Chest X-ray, AP view. Patient: 24 years old, sex M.
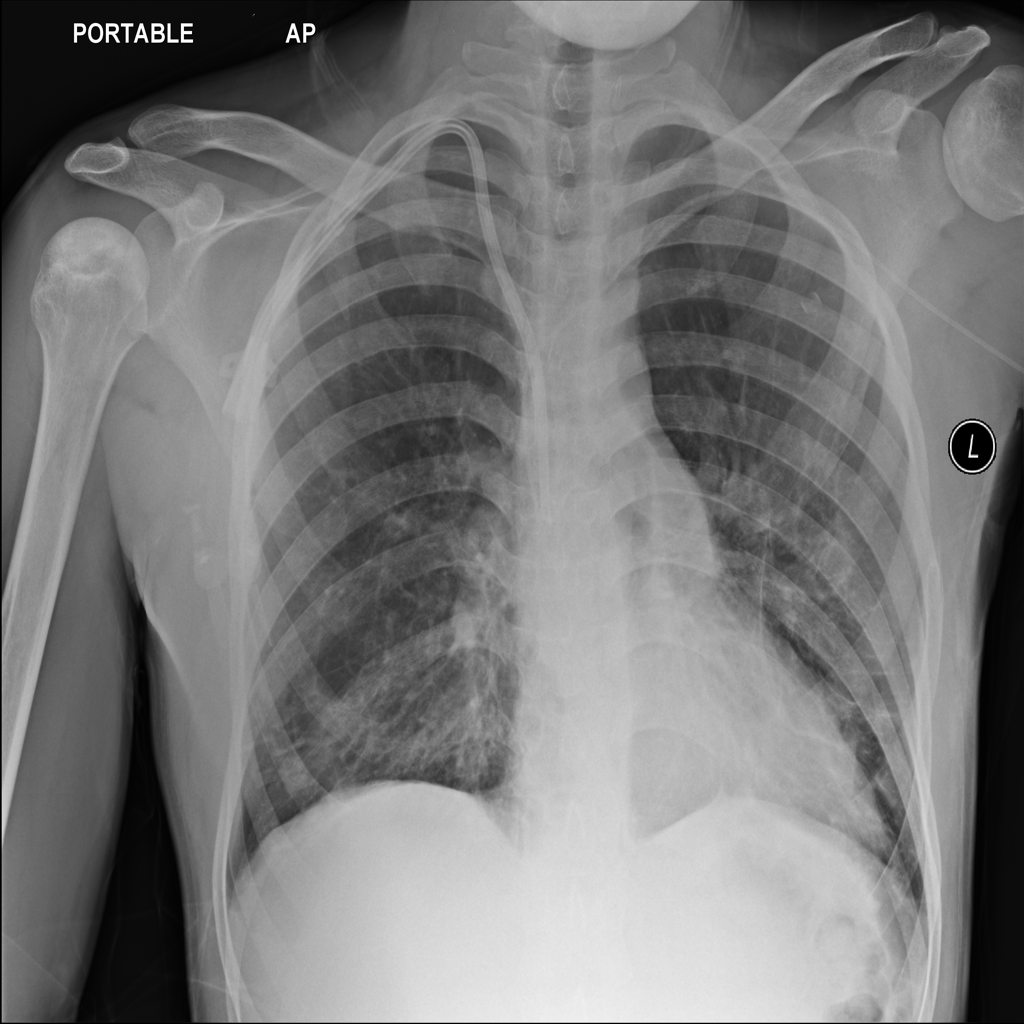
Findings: Edema, Infiltration